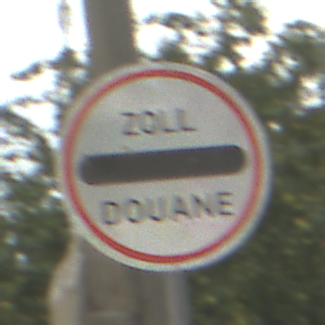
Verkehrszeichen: Zollstelle
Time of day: MorningAfternoon
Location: Outdoor (Suburban)
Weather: PartlyCloudy
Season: NotSpecified
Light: Natural